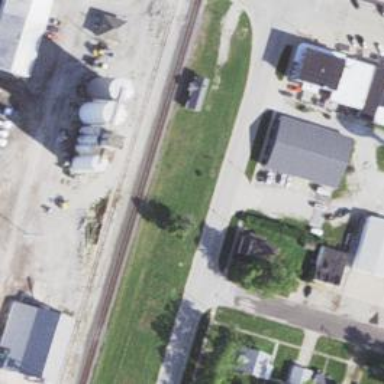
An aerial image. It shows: Railway service station.